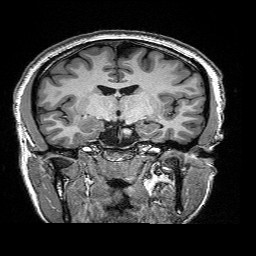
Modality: T1w
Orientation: sagittal